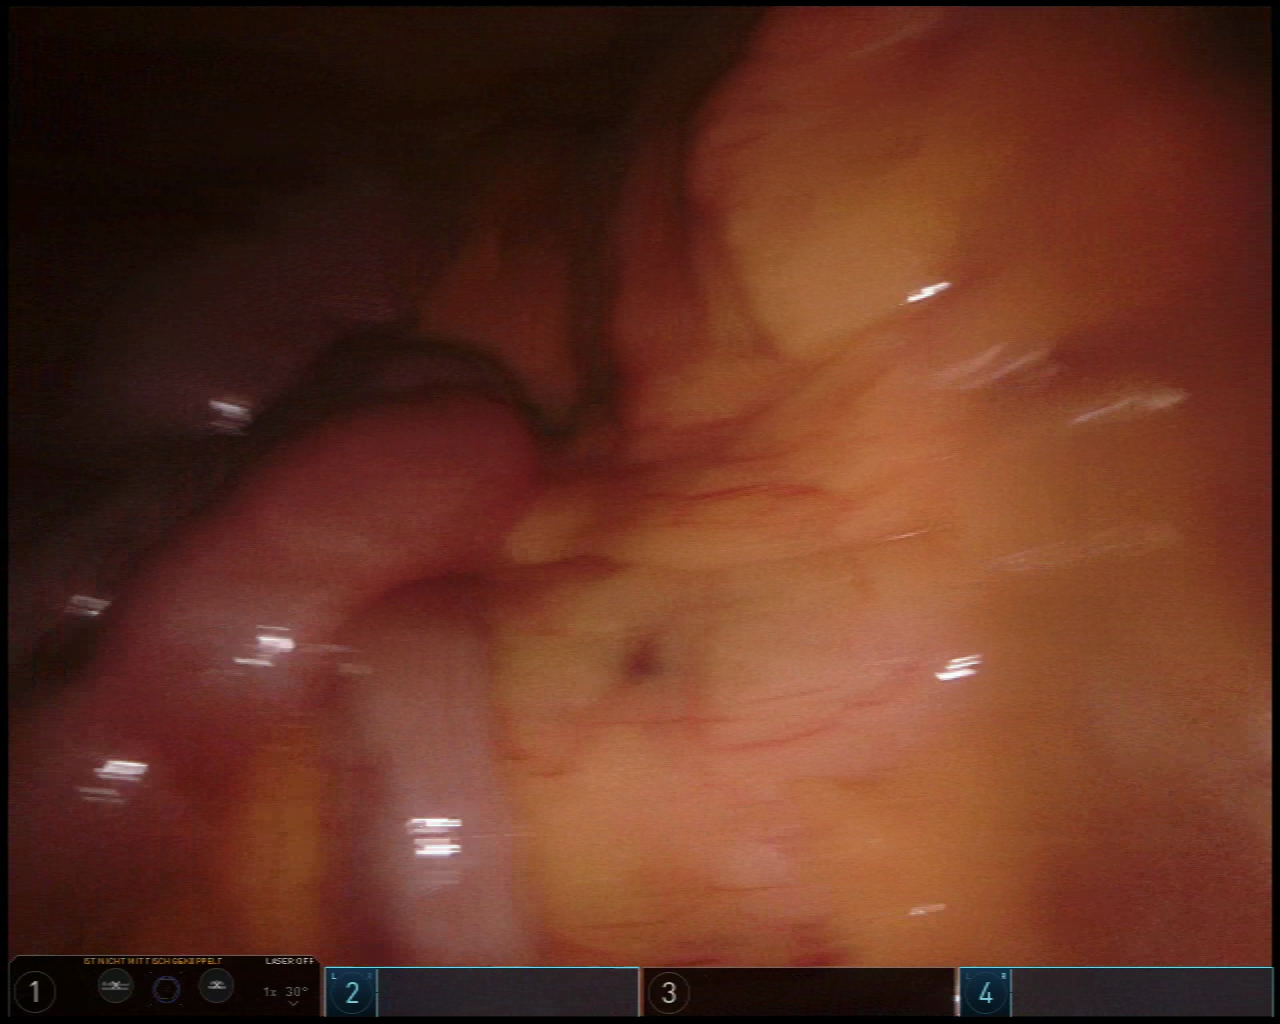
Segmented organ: small_intestine
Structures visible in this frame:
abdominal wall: no
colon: no
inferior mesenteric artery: no
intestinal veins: no
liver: no
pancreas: no
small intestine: yes
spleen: no
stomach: no
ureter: no
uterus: no
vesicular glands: no